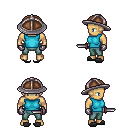
a pixel art fantasy rpg character, male body template, human, tanned skin, teal sleeveless shirt, teal pants, gray short mohawk hairstyle, chain helm, metal gloves, gray slippers, dagger, four views (front, back, left, right), 2x2 character sprite sheet, small pixel art, hard edges, no anti-aliasing